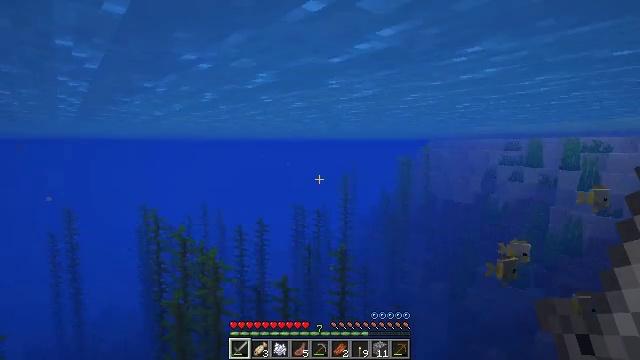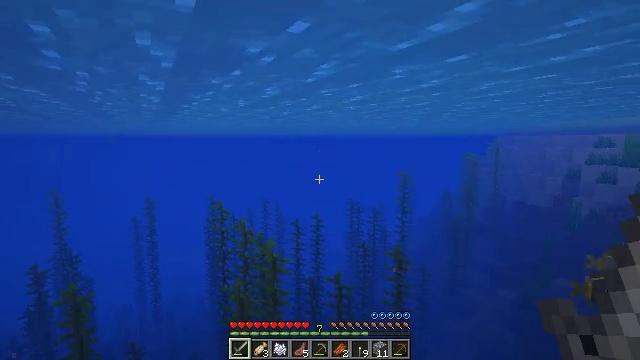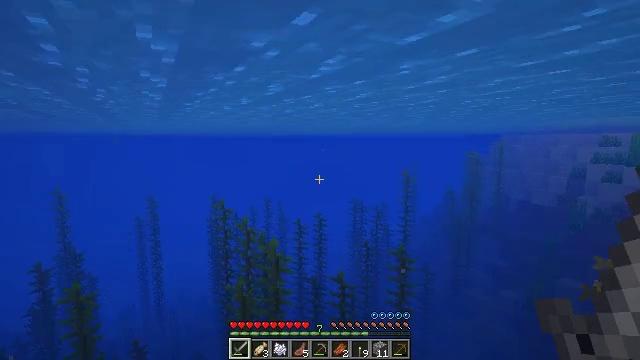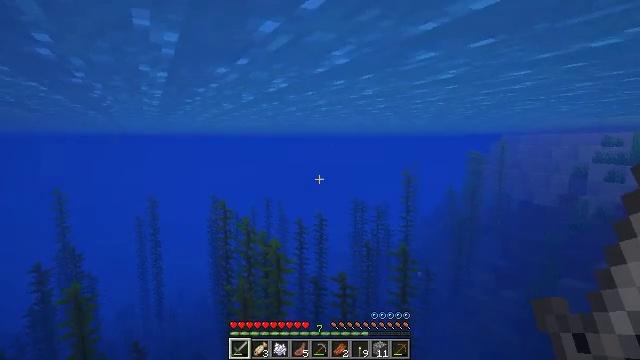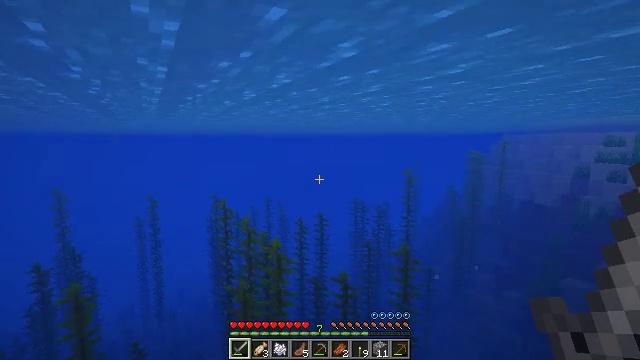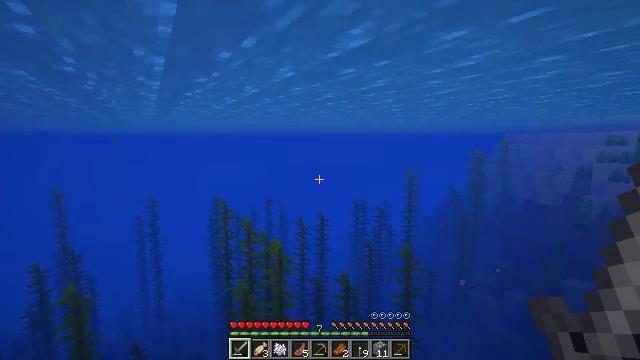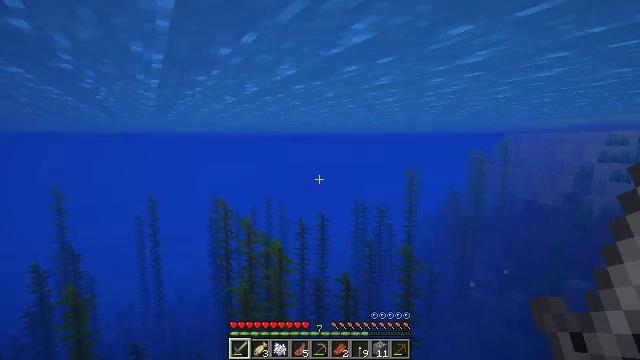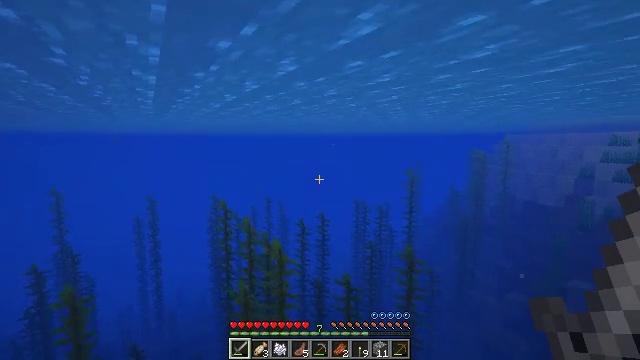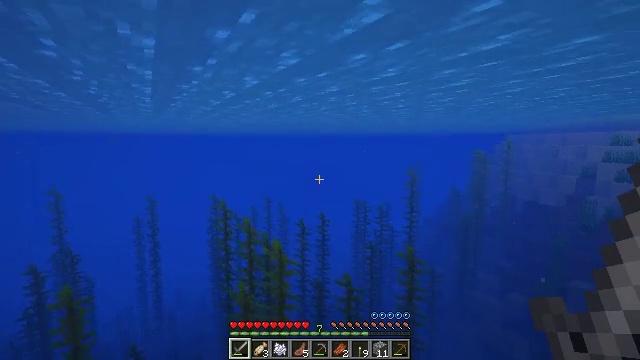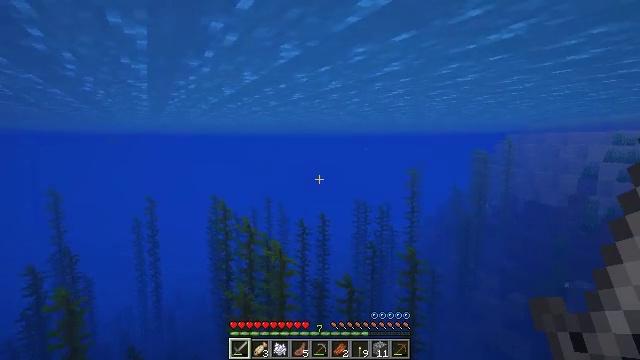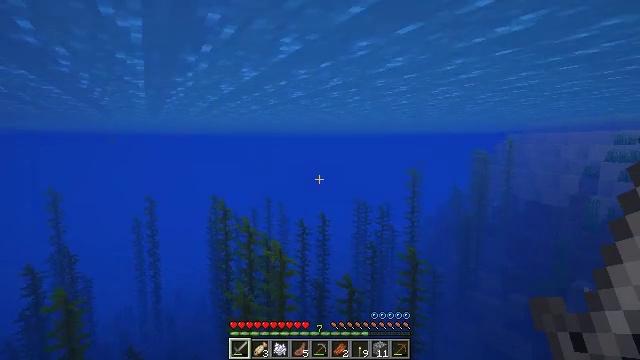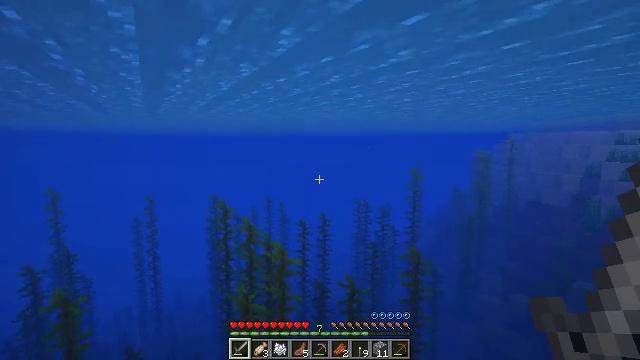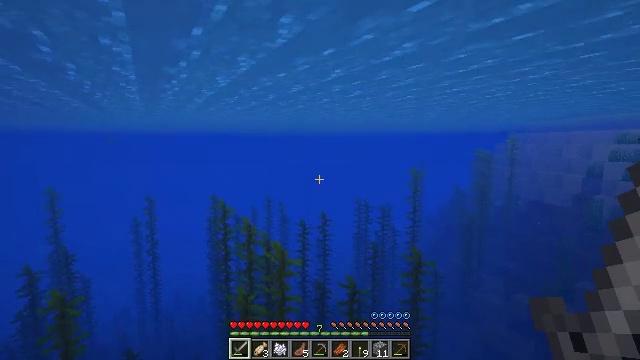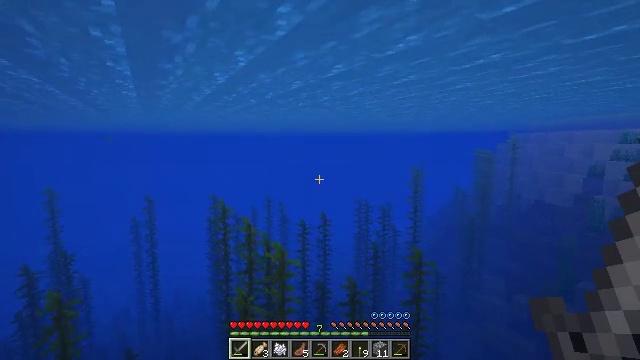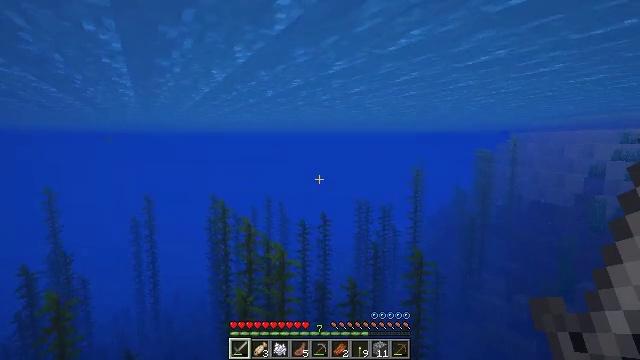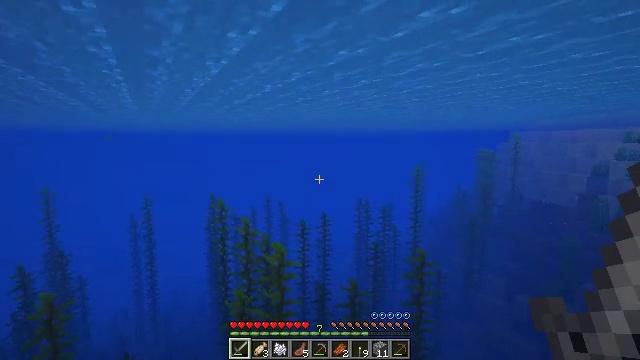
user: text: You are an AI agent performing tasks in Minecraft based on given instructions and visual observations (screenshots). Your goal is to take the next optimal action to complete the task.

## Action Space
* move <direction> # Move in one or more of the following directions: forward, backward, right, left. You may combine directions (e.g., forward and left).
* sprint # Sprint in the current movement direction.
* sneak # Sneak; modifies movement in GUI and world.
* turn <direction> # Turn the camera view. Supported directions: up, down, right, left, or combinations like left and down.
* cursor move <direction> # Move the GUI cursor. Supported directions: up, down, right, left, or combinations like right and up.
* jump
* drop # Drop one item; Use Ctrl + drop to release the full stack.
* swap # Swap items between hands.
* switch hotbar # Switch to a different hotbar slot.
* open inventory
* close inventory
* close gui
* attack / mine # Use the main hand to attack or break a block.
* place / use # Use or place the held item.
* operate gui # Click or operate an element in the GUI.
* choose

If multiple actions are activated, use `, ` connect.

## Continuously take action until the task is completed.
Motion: motion action
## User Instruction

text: Mine the kelp plant underwater.
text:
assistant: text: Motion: move forward and move left, turn left
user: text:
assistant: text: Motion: move forward and move left
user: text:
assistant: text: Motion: move forward and move left
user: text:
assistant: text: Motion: move forward
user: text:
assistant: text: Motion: move forward
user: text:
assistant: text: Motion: move forward
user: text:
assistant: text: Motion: move forward
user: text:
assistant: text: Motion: move forward
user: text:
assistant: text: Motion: move forward
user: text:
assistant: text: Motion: move forward
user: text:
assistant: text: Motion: move forward
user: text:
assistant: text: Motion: move forward
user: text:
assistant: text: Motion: move forward
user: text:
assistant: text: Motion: move forward
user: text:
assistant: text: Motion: move forward
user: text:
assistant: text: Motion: move forward, turn right
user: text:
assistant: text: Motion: move forward, turn right
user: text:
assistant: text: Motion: move forward, turn right
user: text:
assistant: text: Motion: move forward and move left, turn right and down
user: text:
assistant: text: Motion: move forward and move left, turn right and down
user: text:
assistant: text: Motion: move forward and move left, turn right
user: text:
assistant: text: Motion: move forward and move left, turn right
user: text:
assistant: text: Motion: move forward and move left, turn right and down
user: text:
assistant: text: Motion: move forward and move left, turn right and down
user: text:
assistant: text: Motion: move forward and move left, turn right
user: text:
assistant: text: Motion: move forward and move left
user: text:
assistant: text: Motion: move forward and move left
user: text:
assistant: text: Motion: move forward and move left
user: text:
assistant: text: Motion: move forward and move left
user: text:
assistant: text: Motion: move forward and move left, turn right